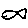
Label: fish